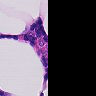
Metastatic tissue present: no